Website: lowes
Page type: address-validator
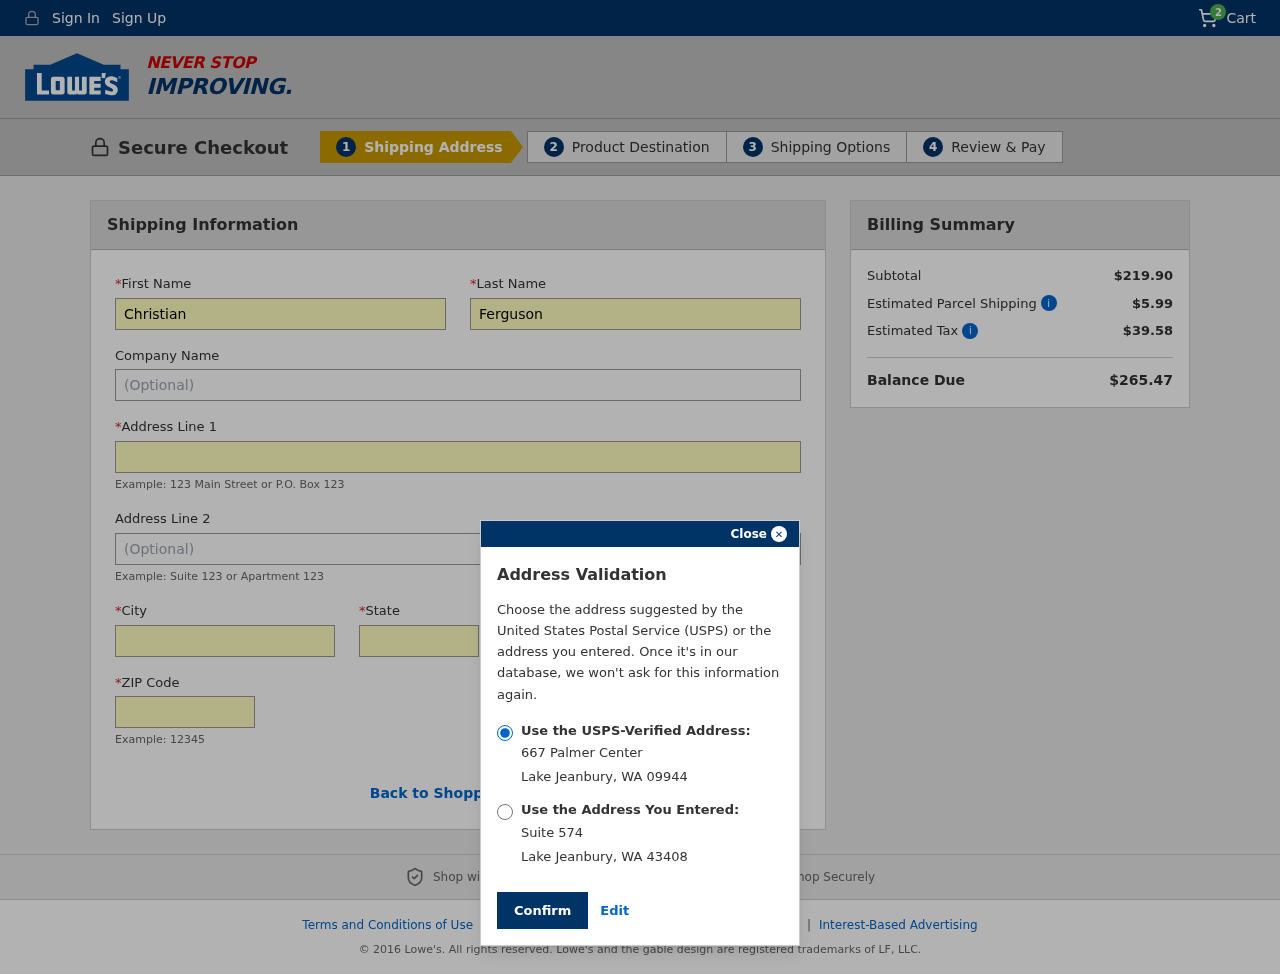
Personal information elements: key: PII_CITY
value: Lake Jeanbury
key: PII_FIRSTNAME
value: Christian
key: PII_LASTNAME
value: Ferguson
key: PII_POSTCODE
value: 09944
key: PII_POSTCODE2
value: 43408
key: PII_STATE
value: Washington
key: PII_STATE_ABBR
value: WA
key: PII_STREET
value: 667 Palmer Center
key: PII_STREET2
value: Suite 574
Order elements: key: ORDER_NUM_ITEMS
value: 2
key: ORDER_SUBTOTAL
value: $219.90
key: ORDER_SHIPPING_COST
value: $5.99
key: ORDER_TAX
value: $39.58
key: ORDER_TOTAL
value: $265.47